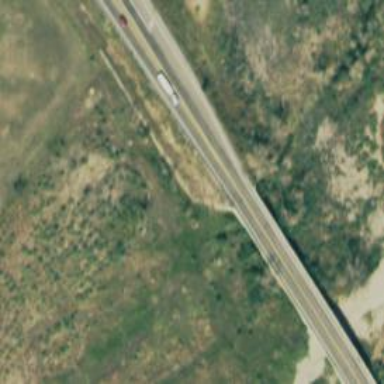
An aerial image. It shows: Trunk highway bridge with asphalt surface and grade1 tracktype.